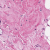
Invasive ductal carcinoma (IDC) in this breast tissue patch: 0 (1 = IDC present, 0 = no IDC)